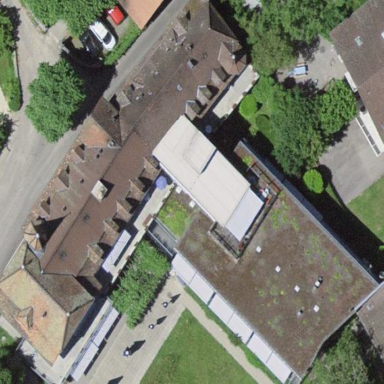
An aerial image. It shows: Hospital building.